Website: ulta-beauty
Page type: customer-info-address
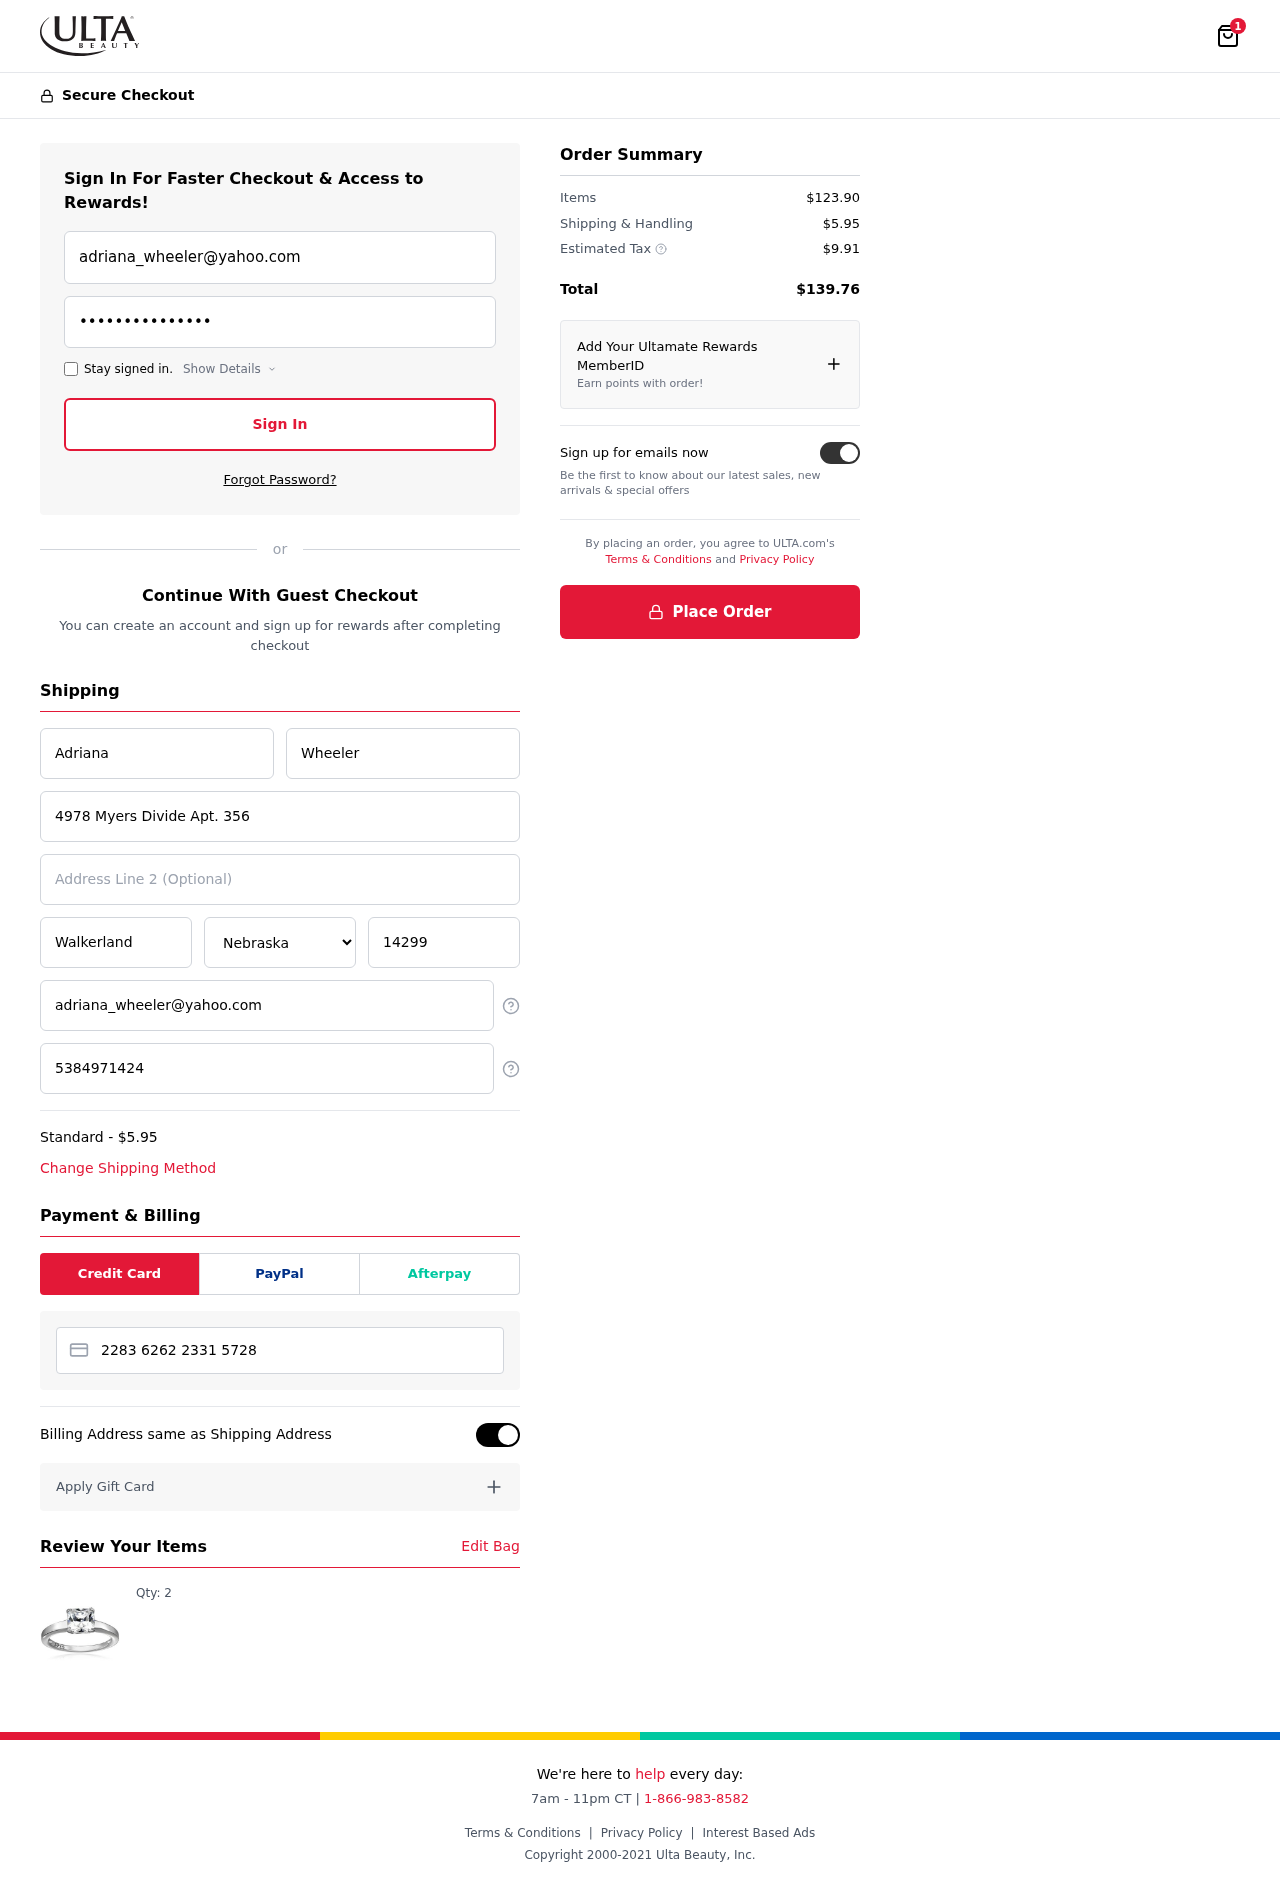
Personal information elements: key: PII_CARD_NUMBER
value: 2283 6262 2331 5728
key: PII_CITY
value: Walkerland
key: PII_EMAIL
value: adriana_wheeler@yahoo.com
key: PII_FIRSTNAME
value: Adriana
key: PII_LASTNAME
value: Wheeler
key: PII_PHONE
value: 5384971424
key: PII_POSTCODE
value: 14299
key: PII_STATE
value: Nebraska
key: PII_STREET
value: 4978 Myers Divide Apt. 356
Product elements: key: PRODUCT1_QUANTITY
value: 2
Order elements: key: ORDER_NUM_ITEMS
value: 1
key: ORDER_SHIPPING_COST
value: $5.95
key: ORDER_ITEMS_TOTAL
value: $123.90
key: ORDER_SHIPPING_COST2
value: $5.95
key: ORDER_TAX
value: $9.91
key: ORDER_TOTAL
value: $139.76